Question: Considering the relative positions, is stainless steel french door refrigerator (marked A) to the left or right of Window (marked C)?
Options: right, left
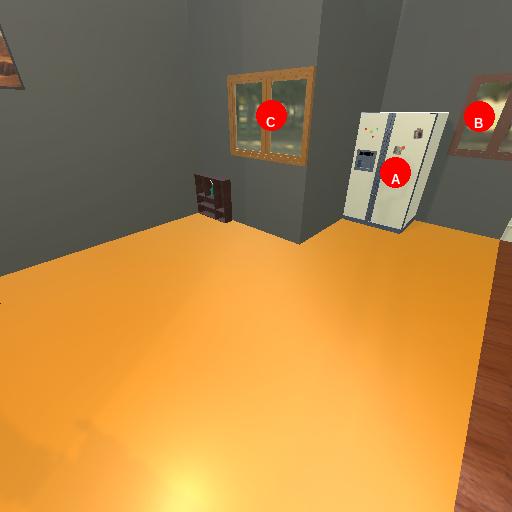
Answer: right